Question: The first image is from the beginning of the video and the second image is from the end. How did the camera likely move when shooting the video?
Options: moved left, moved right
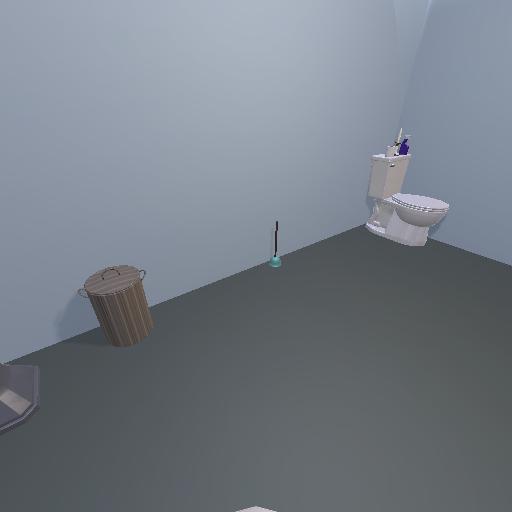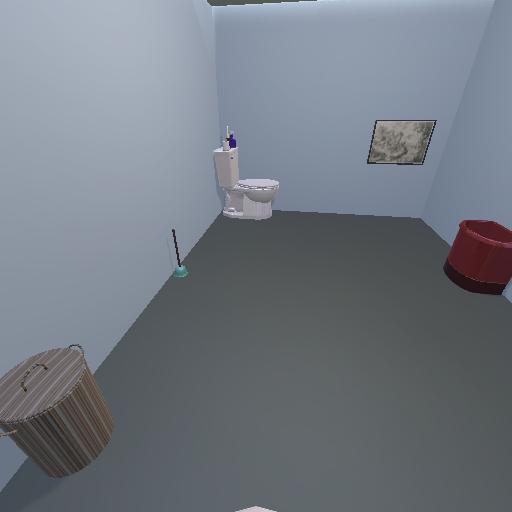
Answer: moved left